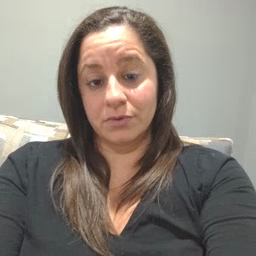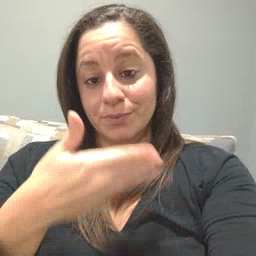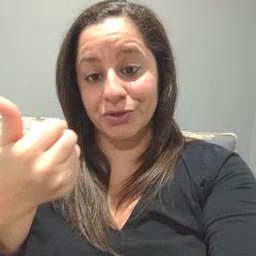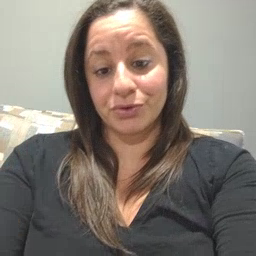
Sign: better